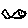
Label: fish